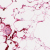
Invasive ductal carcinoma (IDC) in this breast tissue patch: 0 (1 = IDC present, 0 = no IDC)